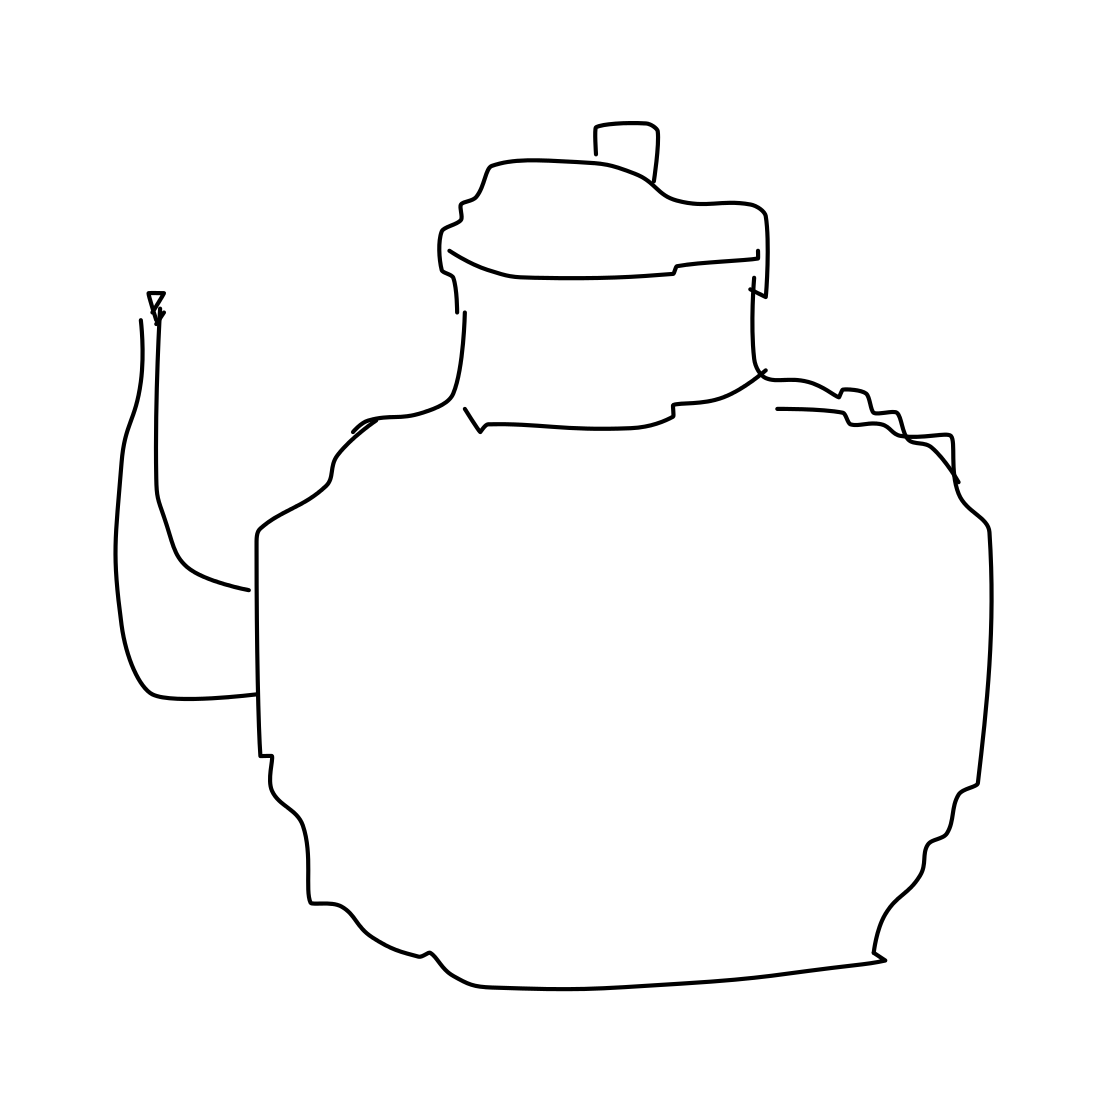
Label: teapot